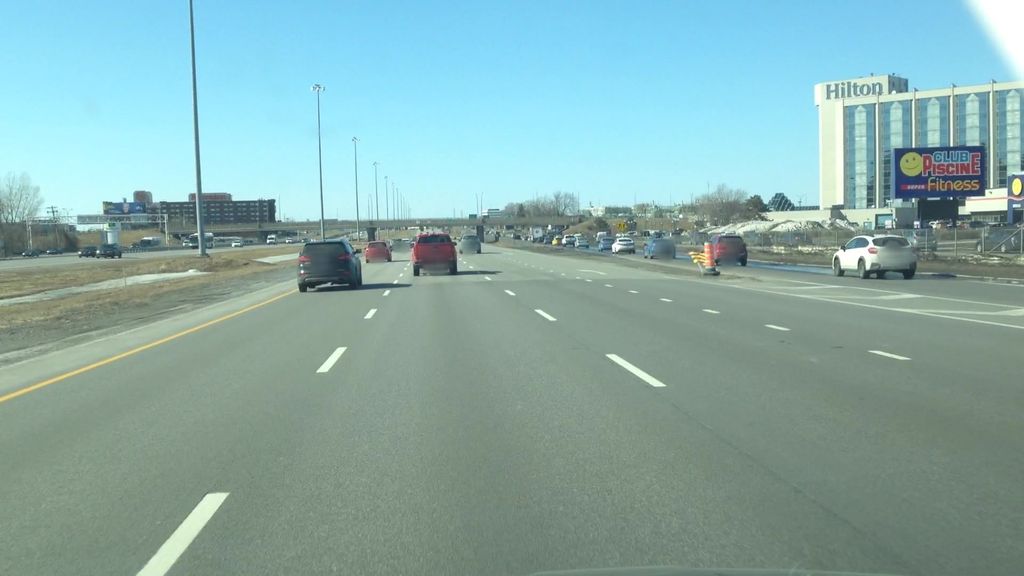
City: montreal